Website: lowes
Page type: order-returns
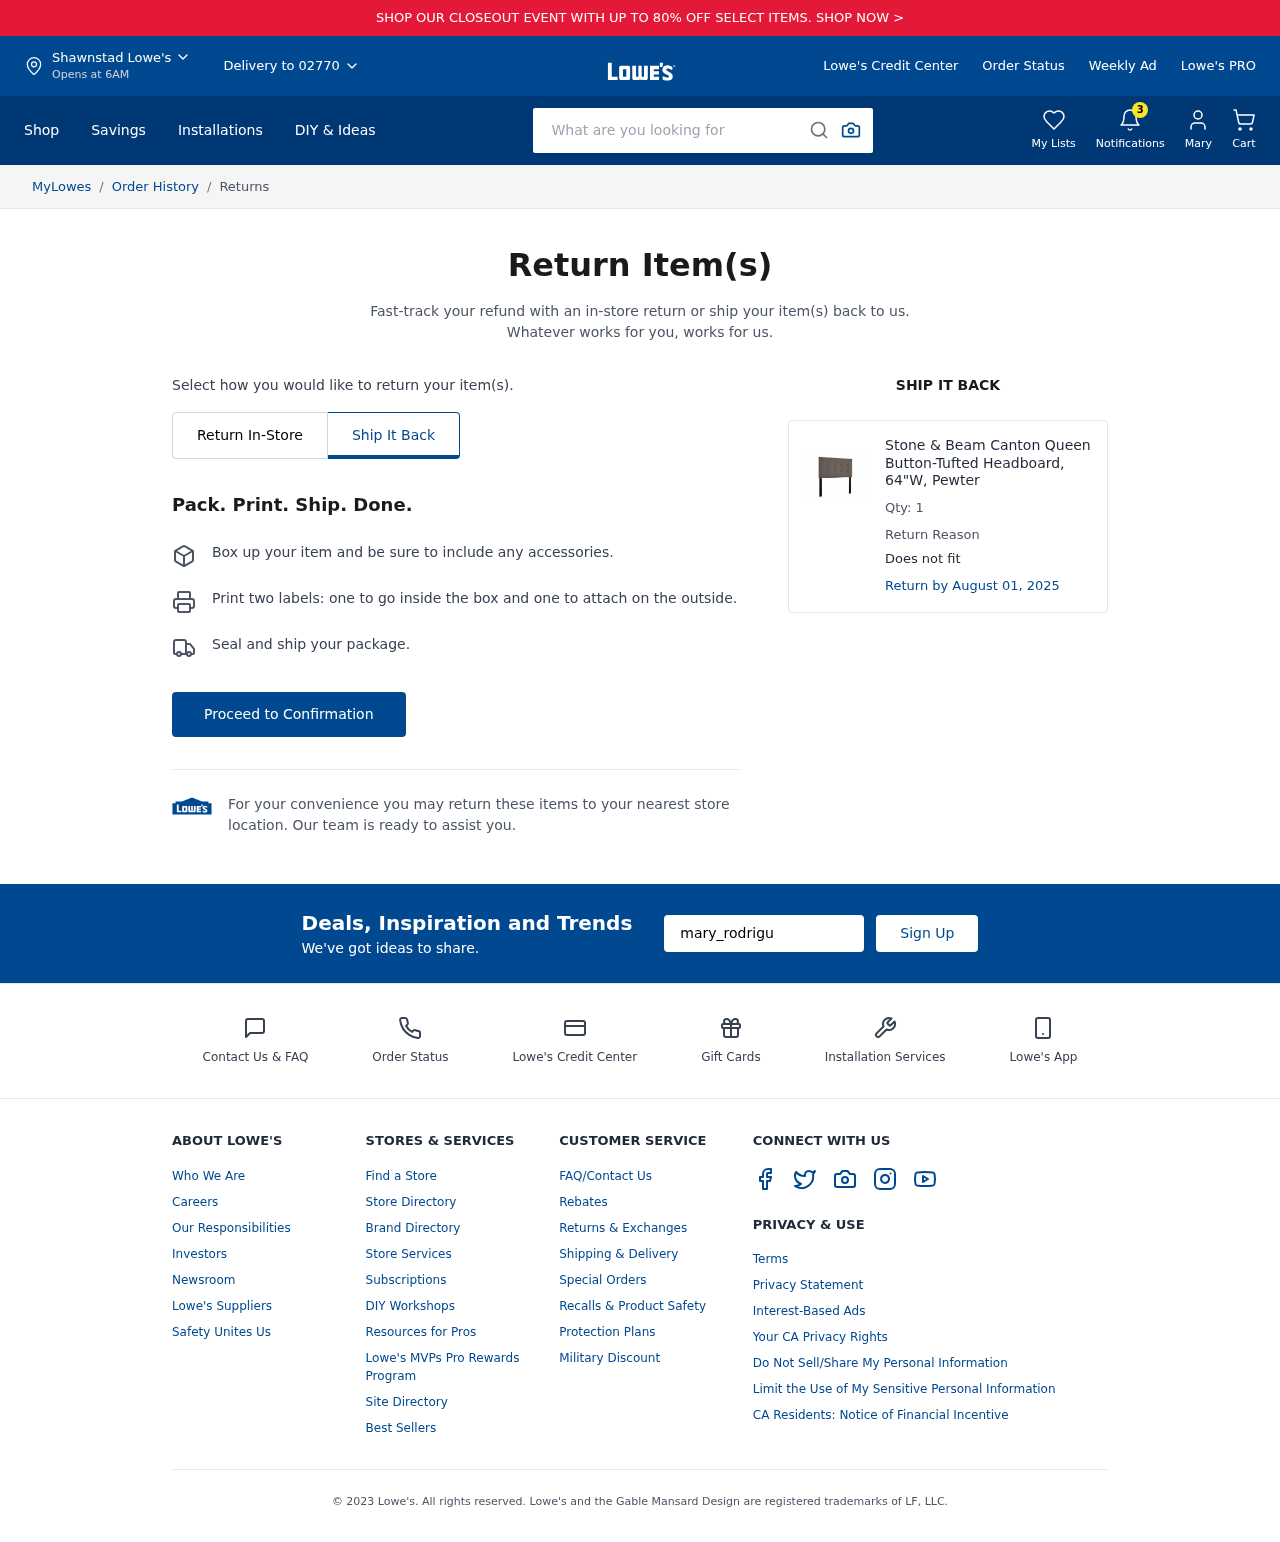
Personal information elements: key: PII_CITY
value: Shawnstad
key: PII_EMAIL
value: mary_rodriguez@hotmail.com
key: PII_FIRSTNAME
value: Mary
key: PII_POSTCODE
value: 02770
Product elements: key: PRODUCT1_NAME
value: Stone & Beam Canton Queen Button-Tufted Headboard, 64"W, Pewter
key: PRODUCT1_QUANTITY
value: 1
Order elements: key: ORDER_RETURN_BY_DATE
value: August 01, 2025
Search elements: key: HEADER_SEARCH
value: What are you looking for
Other elements: key: NOTIFICATION_COUNT
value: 3